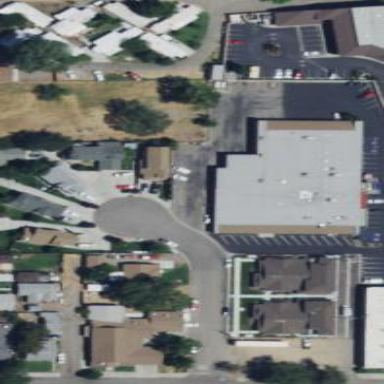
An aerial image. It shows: Retail building.